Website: macys
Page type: billing-address
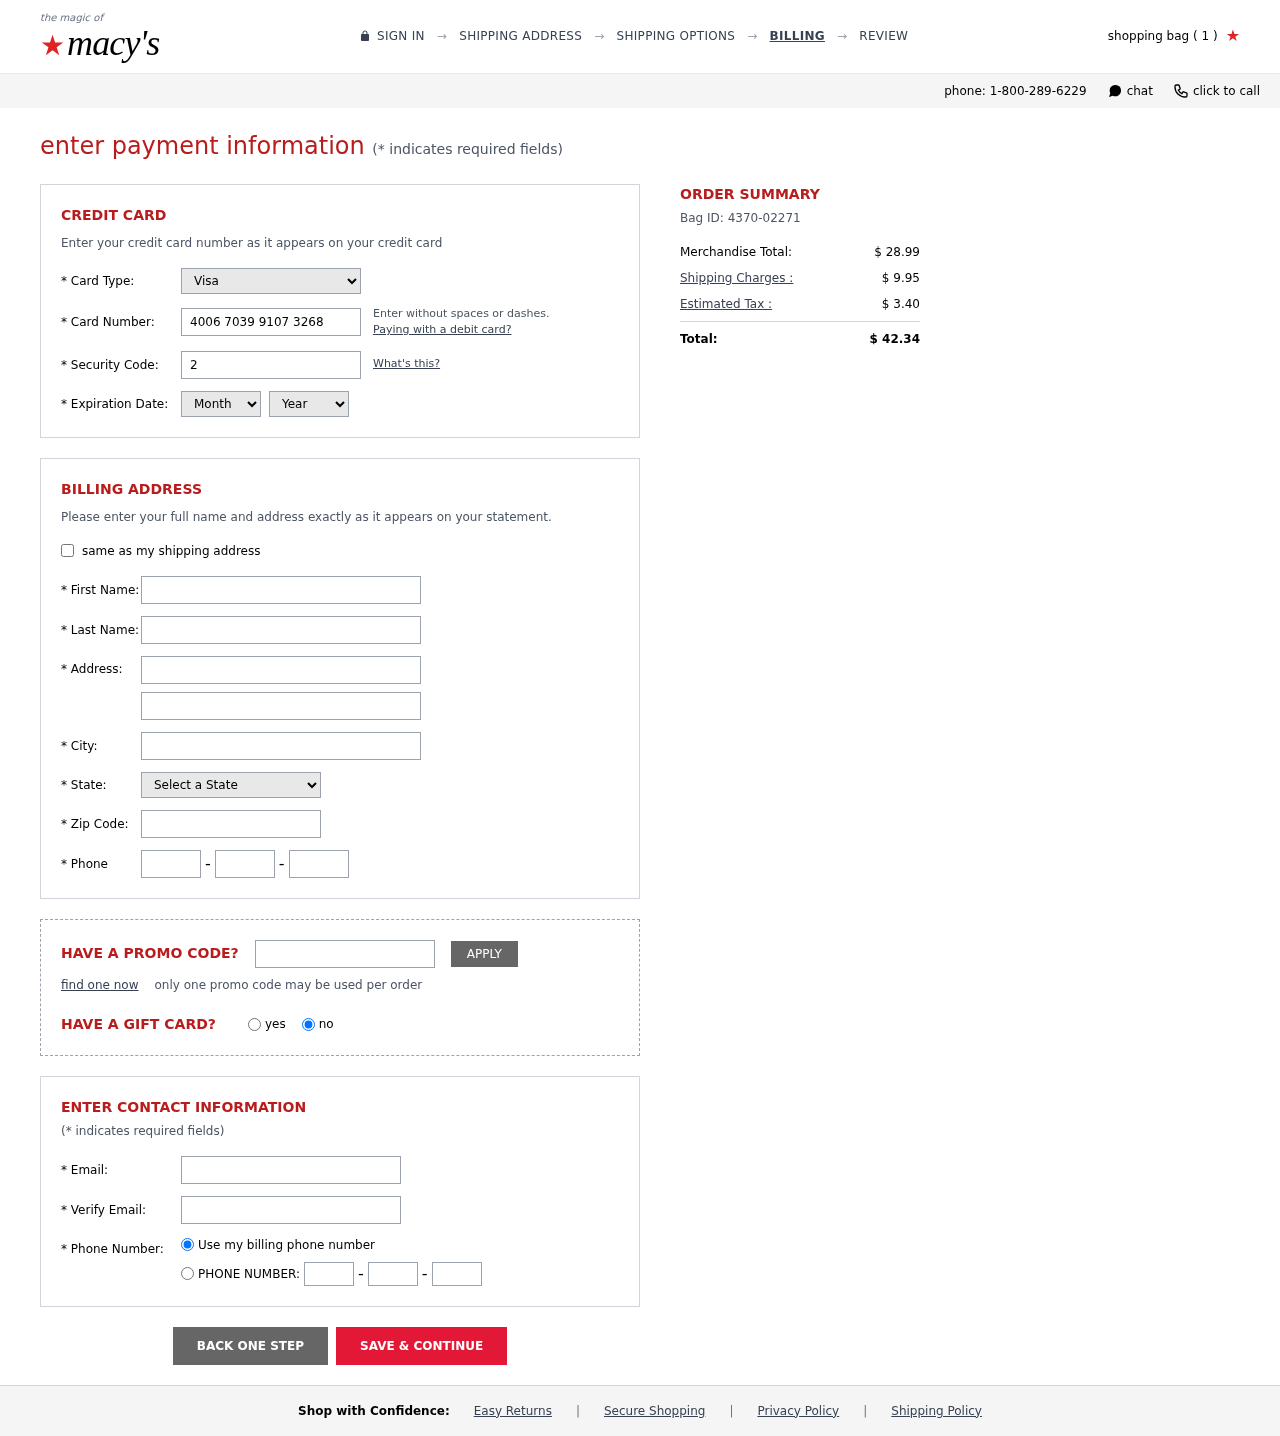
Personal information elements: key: PII_CARD_CVV
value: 249
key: PII_CARD_EXPIRY_MONTH
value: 01
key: PII_CARD_EXPIRY_YEAR
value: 26
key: PII_CARD_NUMBER
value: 4006 7039 9107 3268
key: PII_CARD_TYPE
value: Visa
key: PII_CITY
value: Patrickhaven
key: PII_EMAIL
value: makayla_downs@yahoo.com
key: PII_FIRSTNAME
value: Makayla
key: PII_LASTNAME
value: Downs
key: PII_PHONE_AREA
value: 727
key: PII_PHONE_PREFIX
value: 531
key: PII_PHONE_SUFFIX
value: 1196
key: PII_POSTCODE
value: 91949
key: PII_STATE_ABBR
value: SC
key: PII_STREET
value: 44866 Frazier Oval Apt. 246
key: PII_STREET2
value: Suite 431
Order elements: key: ORDER_NUM_ITEMS
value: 1
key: ORDER_ID
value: Bag ID: 4370-02271
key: ORDER_SUBTOTAL
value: $ 28.99
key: ORDER_SHIPPING_COST
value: $ 9.95
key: ORDER_TAX
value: $ 3.40
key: ORDER_TOTAL
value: $ 42.34